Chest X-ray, AP view. Patient: 34 years old, sex M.
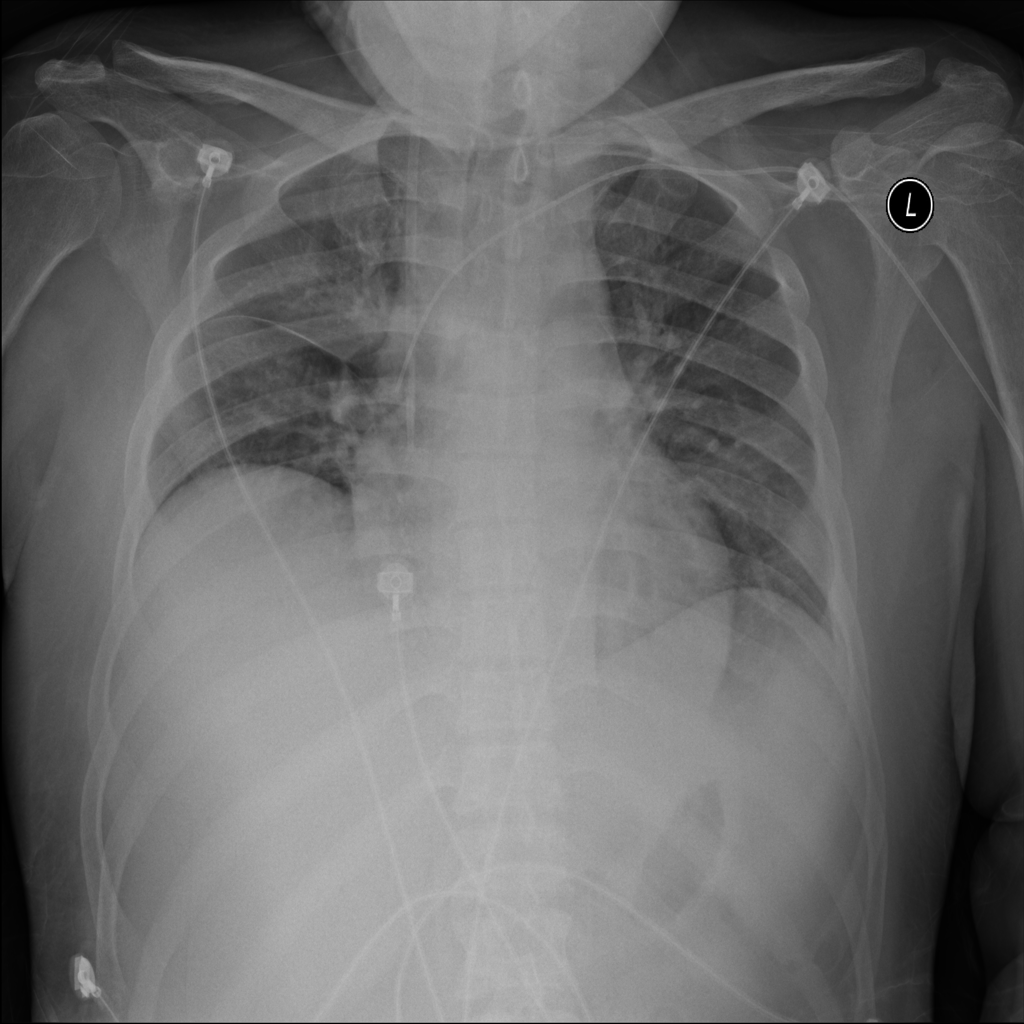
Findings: Atelectasis, Infiltration